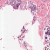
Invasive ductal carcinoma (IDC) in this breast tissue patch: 0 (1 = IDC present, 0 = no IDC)